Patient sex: M
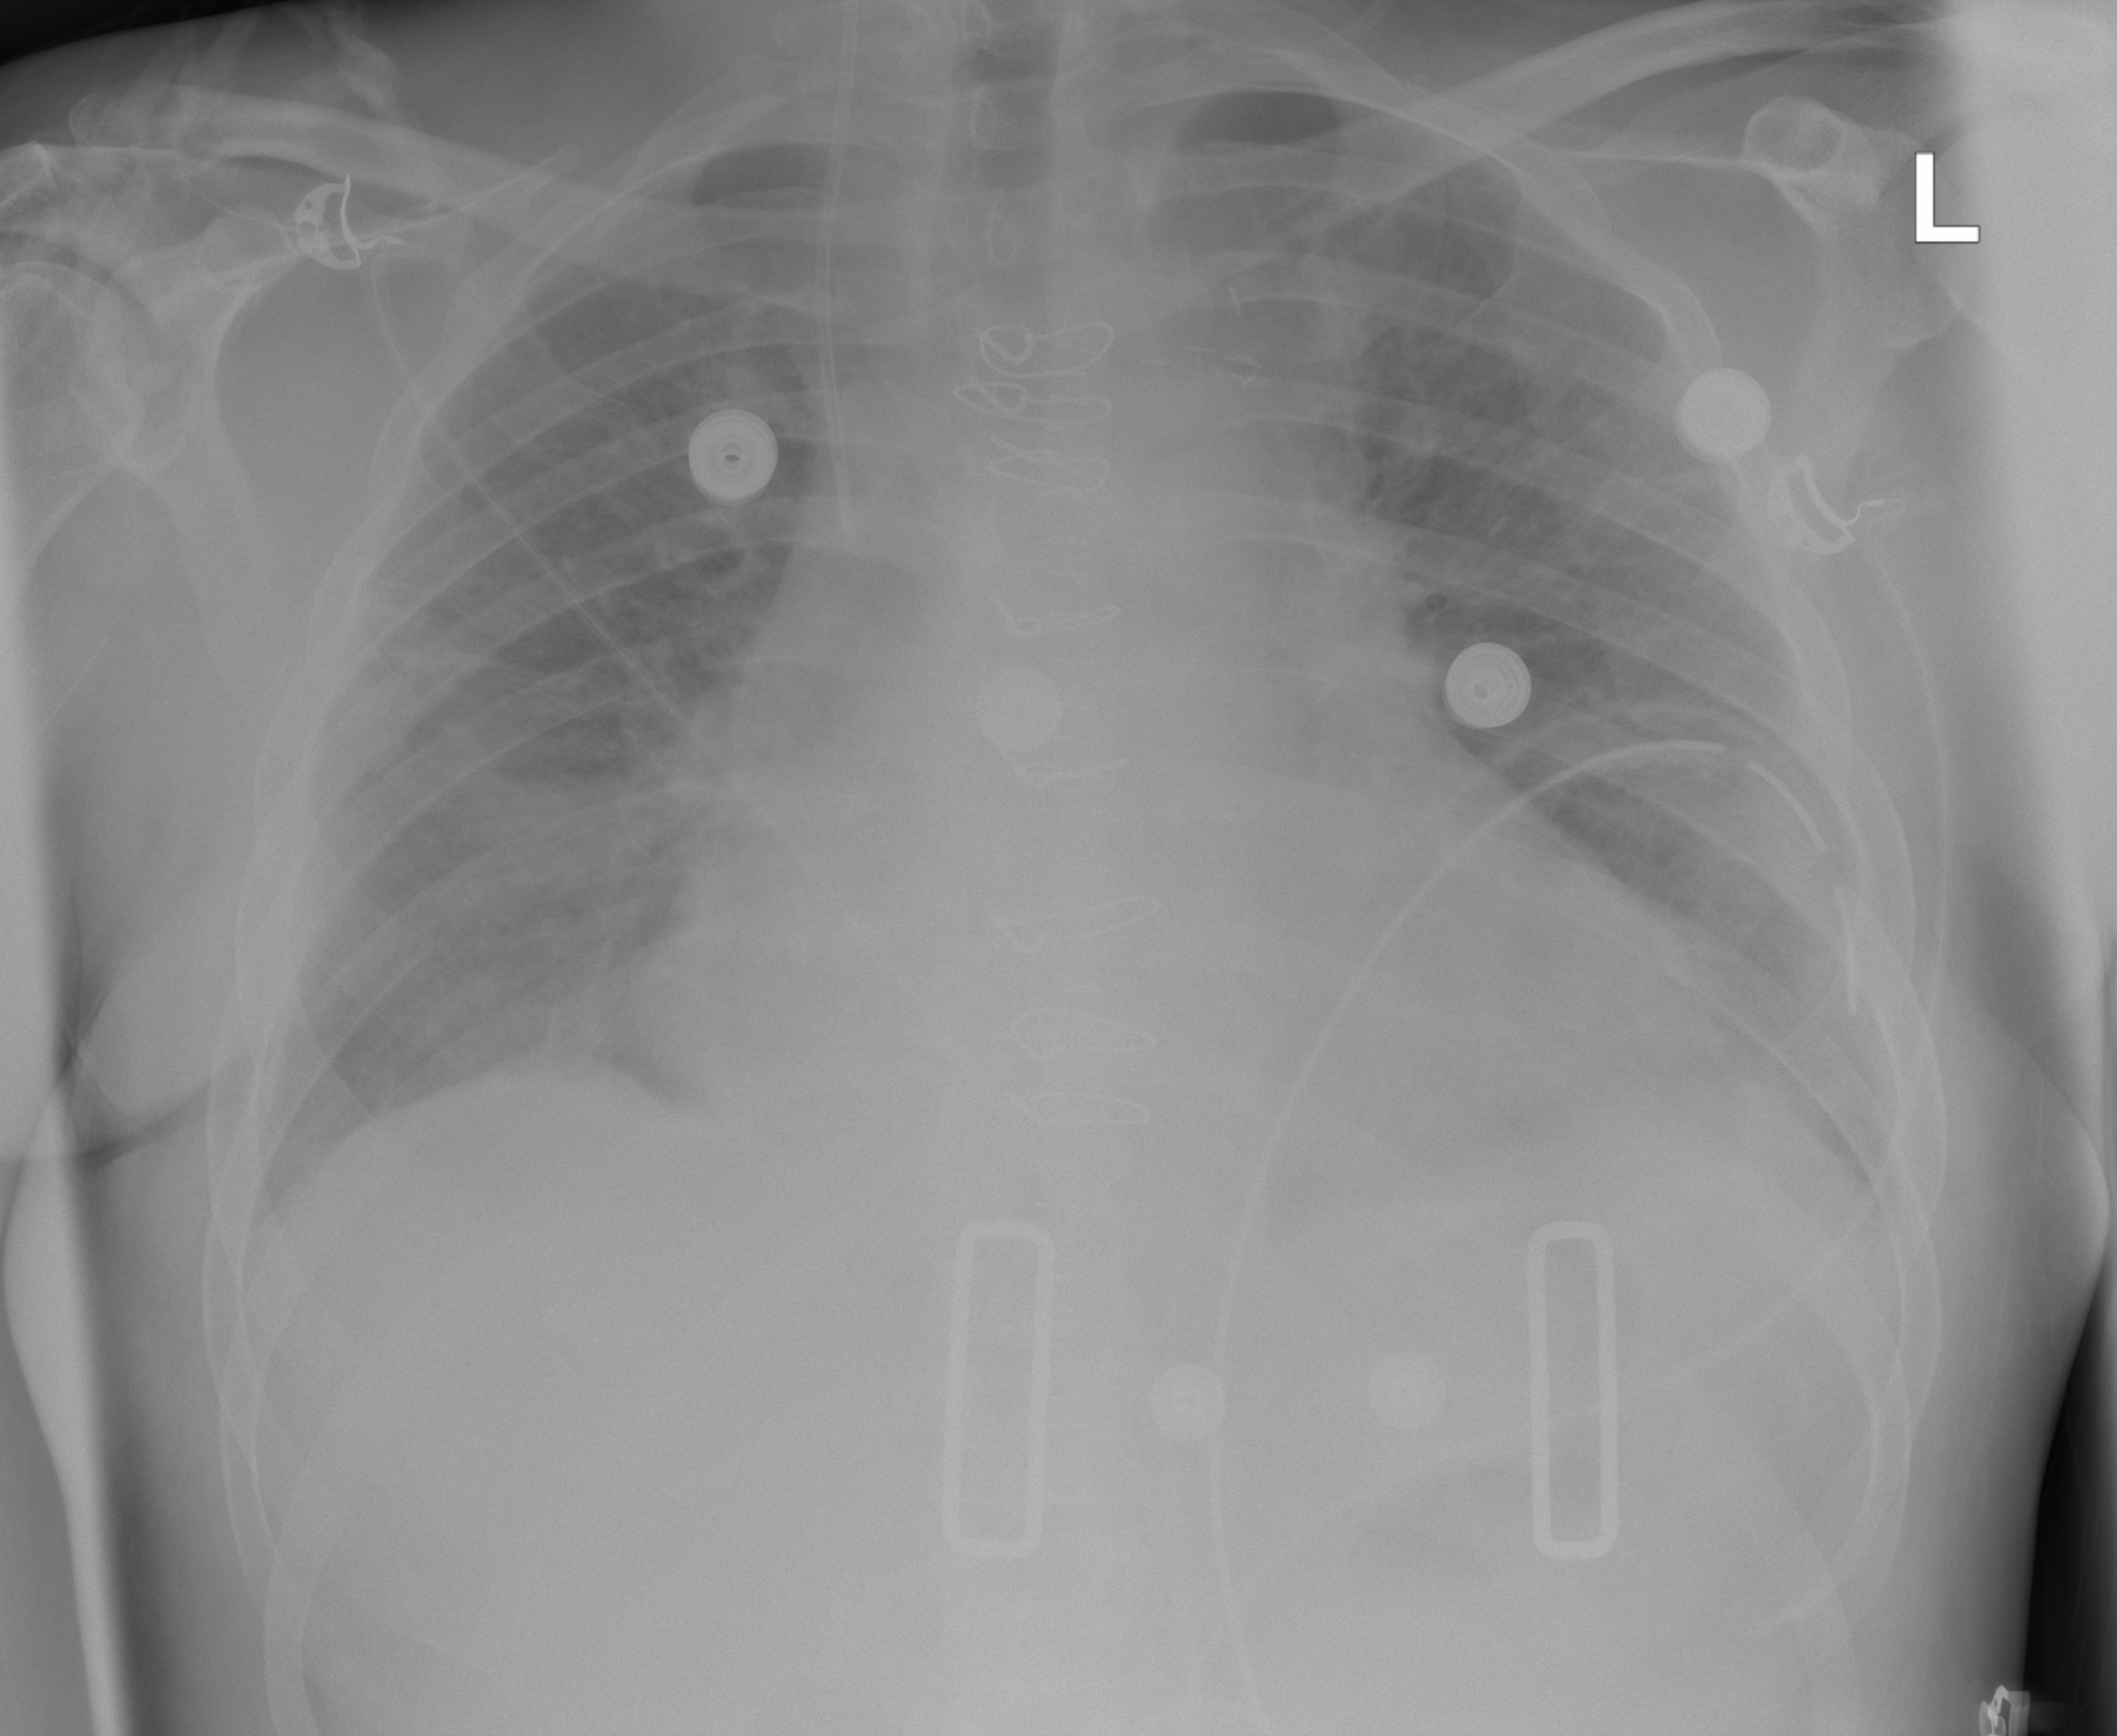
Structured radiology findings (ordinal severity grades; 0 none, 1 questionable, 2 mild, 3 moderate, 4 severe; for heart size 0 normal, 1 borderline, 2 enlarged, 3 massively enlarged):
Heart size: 3
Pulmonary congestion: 2
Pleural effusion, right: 0
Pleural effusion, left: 2
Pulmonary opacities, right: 0
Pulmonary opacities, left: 0
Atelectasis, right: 2
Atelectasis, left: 2